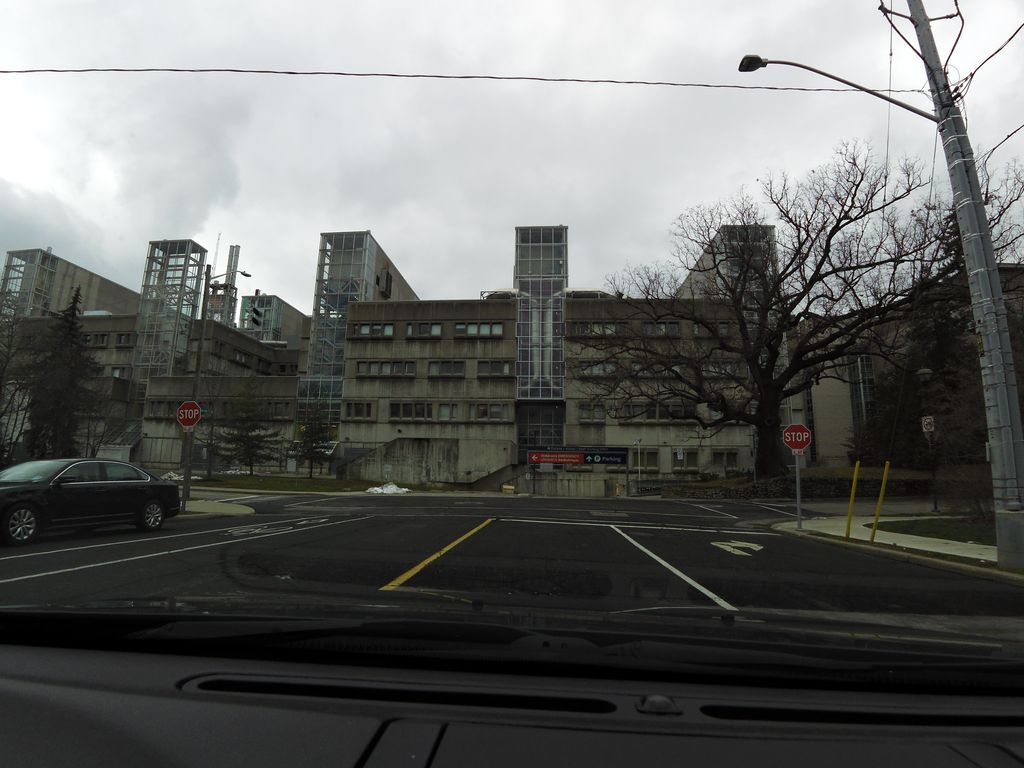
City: hamilton